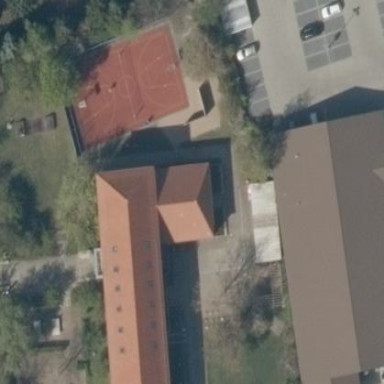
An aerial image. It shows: Community centre.